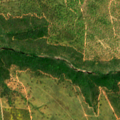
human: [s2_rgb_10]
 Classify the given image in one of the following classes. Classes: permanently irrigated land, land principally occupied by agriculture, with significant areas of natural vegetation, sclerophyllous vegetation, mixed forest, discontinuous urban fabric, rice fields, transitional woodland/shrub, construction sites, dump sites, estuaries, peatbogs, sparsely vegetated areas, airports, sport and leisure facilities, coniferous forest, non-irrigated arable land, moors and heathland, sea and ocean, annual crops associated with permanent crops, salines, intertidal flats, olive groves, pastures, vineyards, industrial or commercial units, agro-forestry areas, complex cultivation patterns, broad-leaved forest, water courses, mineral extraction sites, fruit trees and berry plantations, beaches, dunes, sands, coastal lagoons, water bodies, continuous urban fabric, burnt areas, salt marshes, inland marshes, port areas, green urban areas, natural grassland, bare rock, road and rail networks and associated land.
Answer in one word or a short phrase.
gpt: continuous urban fabric